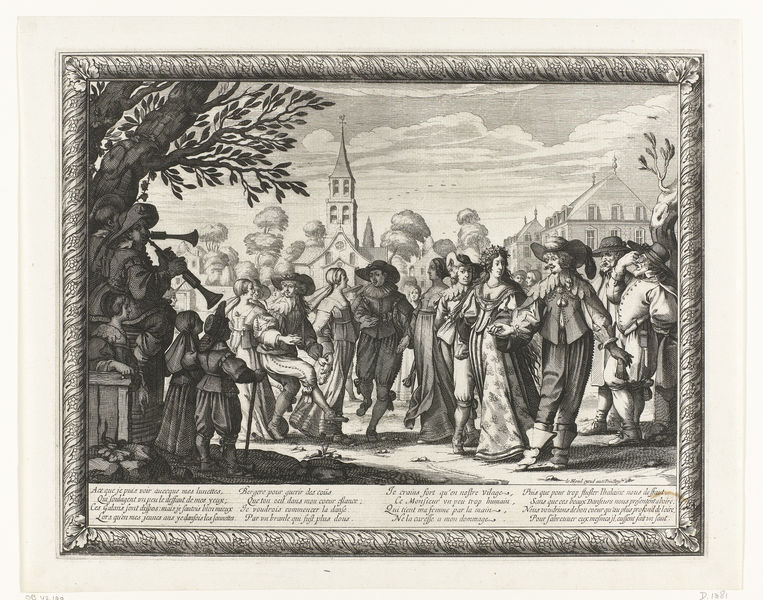
Titel: Dorpsfeest op plein met bruiloftsdans
Künstler: Abraham Bosse
Standort: Amsterdam
Institution: Rijksmuseum
Schlagwörter: baum, feder, himmel, schatten, weiß, wolken, bäume, frauen, menschen, stadt, hut, hüte, kleid, kleider, licht, männer, schwarz, zeichnung, haus, fest, tanz, rahmen, häuser, kirche, instrumente, konzert, musik, schön, kinder, turm, schrift, dorf, platz, druck, schwarz weiß, stich, stiefel, kranz, dudelsack, kupferstich, zuhörer, lange kleider, dorfplatz, trompete, tuba, musikanten, muski, trompenten, öange kleider